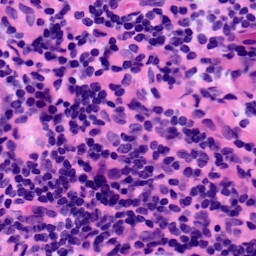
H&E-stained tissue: LymphNode